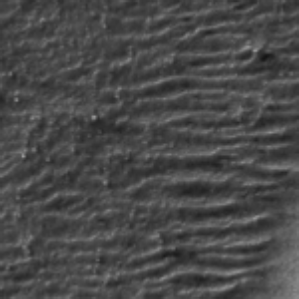
Label: frost